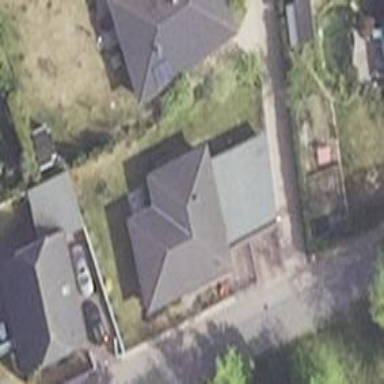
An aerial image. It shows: Detached building.